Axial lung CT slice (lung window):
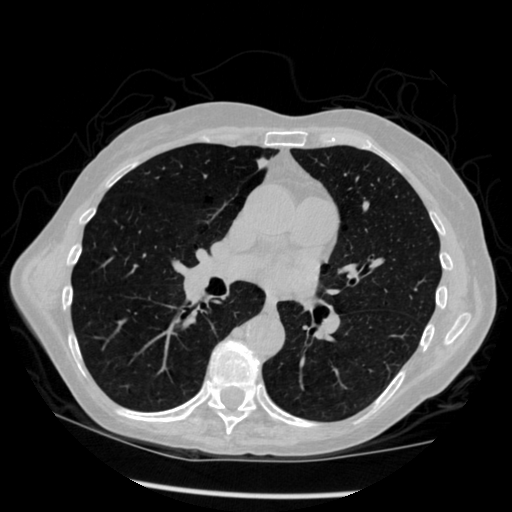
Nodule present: no